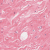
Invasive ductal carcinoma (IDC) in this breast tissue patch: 0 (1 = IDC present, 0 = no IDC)